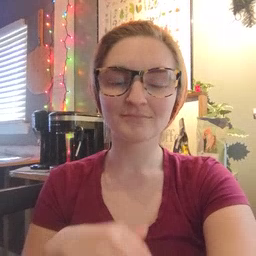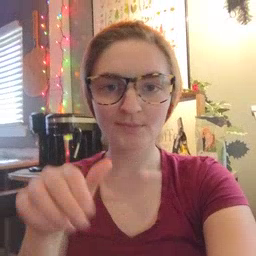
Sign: pool